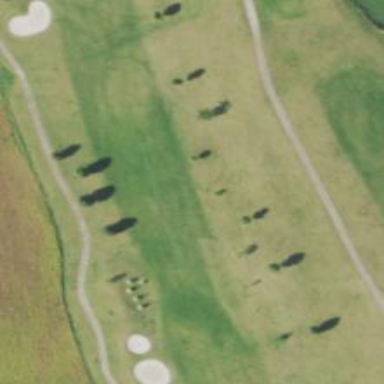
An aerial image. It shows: Golf hole.